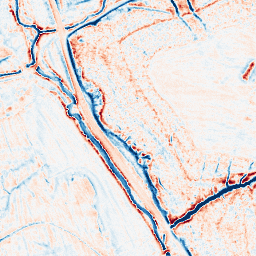
Category: edge_preserving
Decomposition family: anisotropic_diffusion
Decomposition parameters: iterations: 20
kappa: 100
gamma: 0.15
Upsampling method: sinc_blackman
Upsampling parameters: scale: 4
kernel_size: 16
Upsampling scale: 4